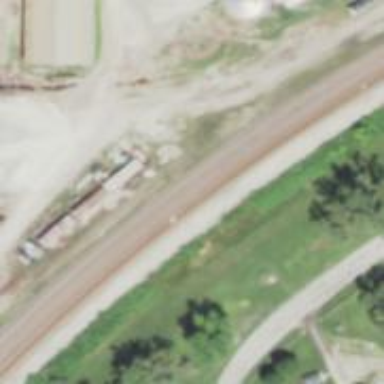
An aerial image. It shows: Railway track.